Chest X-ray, PA view. Patient: 60 years old, sex M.
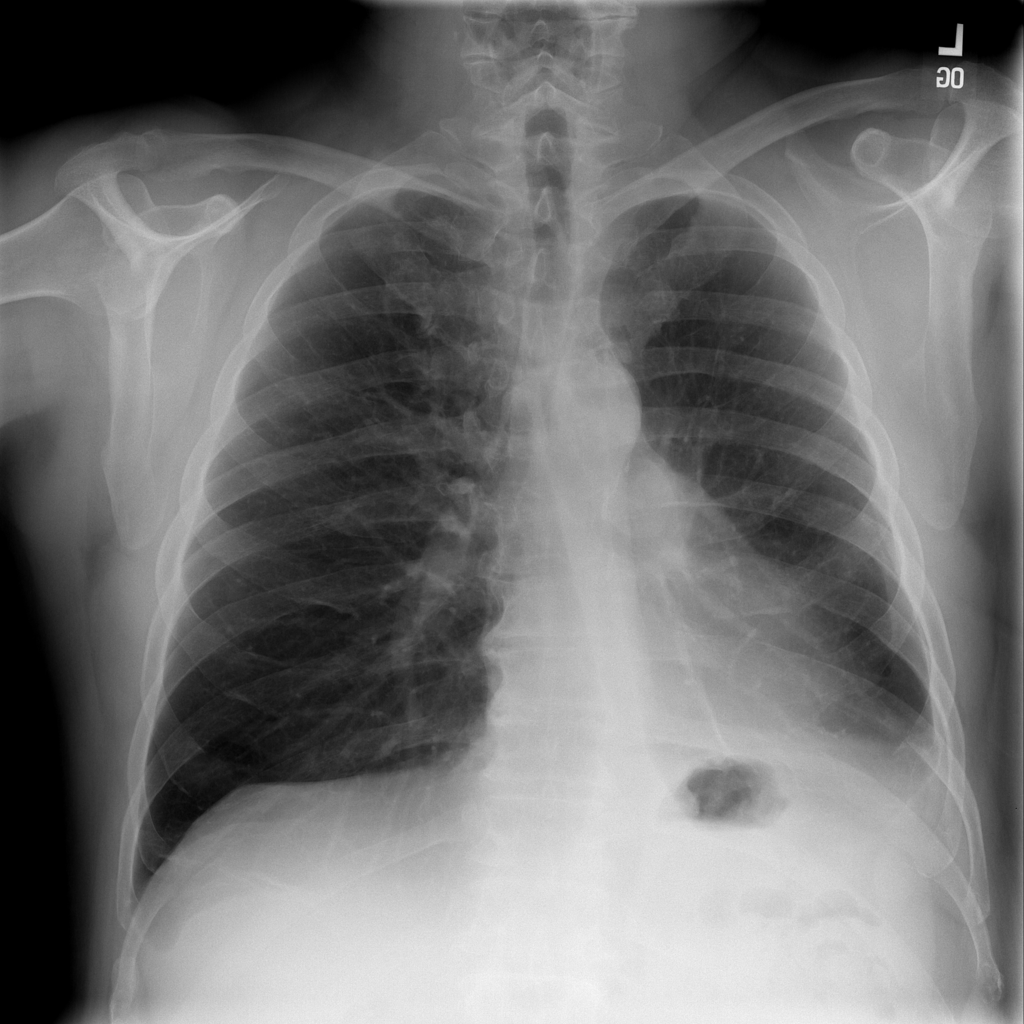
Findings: Pleural_Thickening